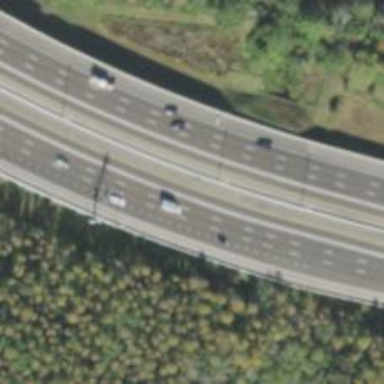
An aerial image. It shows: Asphalt motorway.